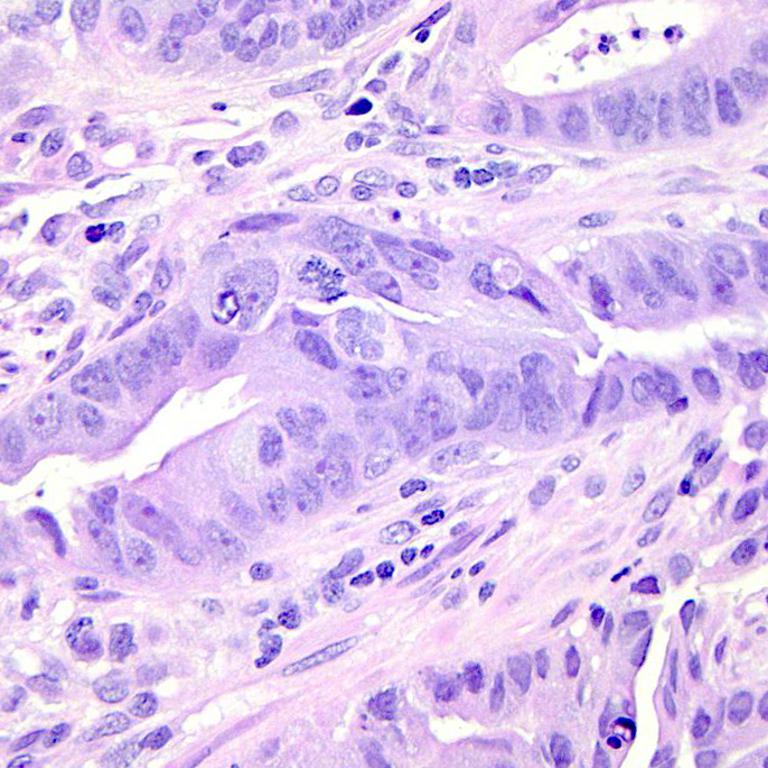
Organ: colon
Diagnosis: adenocarcinomas